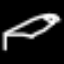
Label: bed